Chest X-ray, AP view. Patient: 68 years old, sex F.
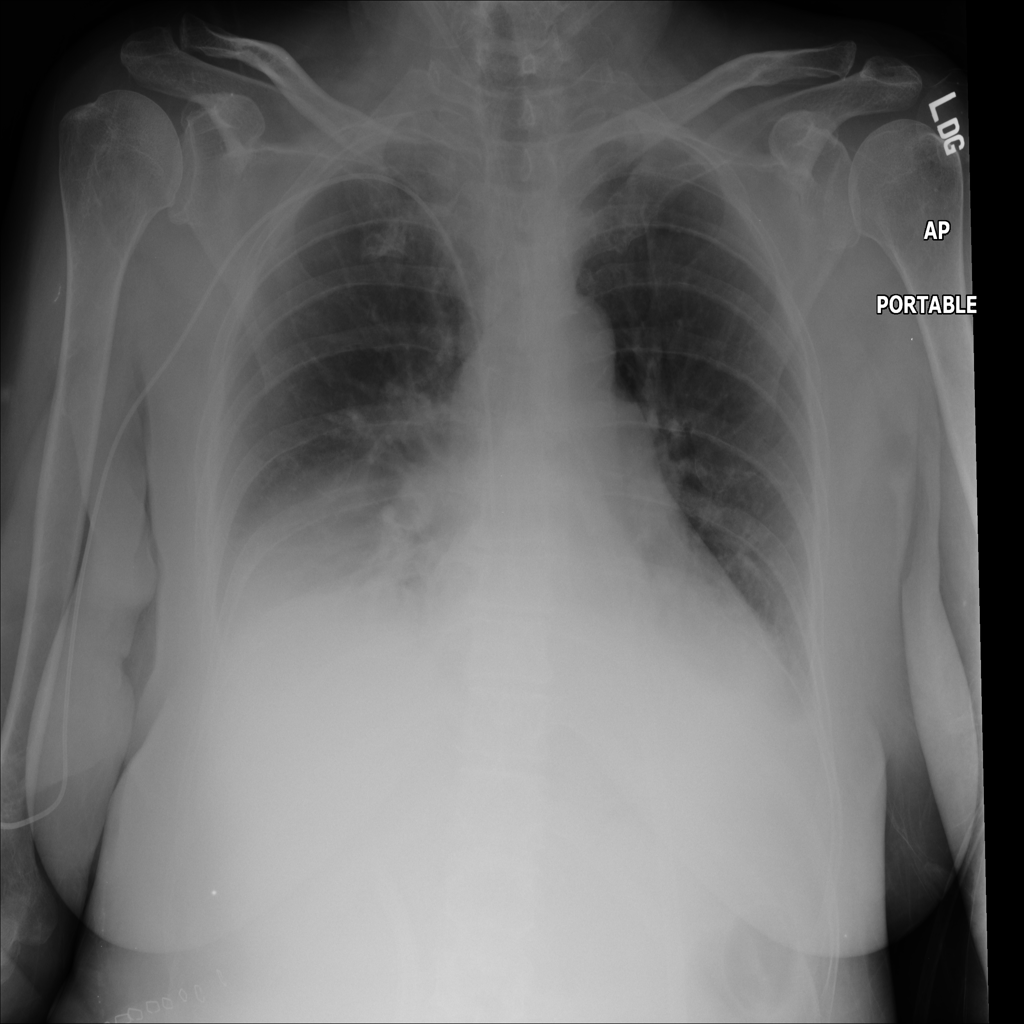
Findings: Atelectasis, Effusion